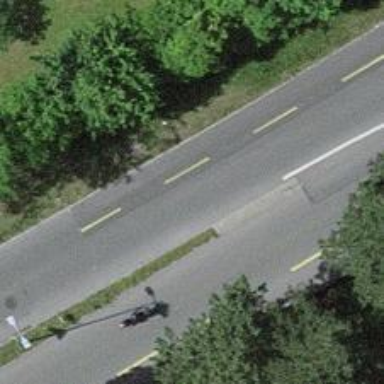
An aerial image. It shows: Asphalt primary highway with advisory cycle lane.